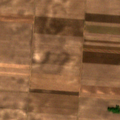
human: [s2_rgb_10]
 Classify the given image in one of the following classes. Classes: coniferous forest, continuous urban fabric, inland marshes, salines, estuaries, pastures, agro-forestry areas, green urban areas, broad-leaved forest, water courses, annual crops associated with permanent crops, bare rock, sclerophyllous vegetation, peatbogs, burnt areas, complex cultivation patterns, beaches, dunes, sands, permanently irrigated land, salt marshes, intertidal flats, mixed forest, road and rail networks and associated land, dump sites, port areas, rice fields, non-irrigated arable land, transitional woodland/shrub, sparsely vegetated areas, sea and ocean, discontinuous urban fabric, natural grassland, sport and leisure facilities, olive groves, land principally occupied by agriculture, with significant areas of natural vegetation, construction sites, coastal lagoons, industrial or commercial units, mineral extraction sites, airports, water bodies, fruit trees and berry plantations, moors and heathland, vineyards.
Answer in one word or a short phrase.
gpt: non-irrigated arable land